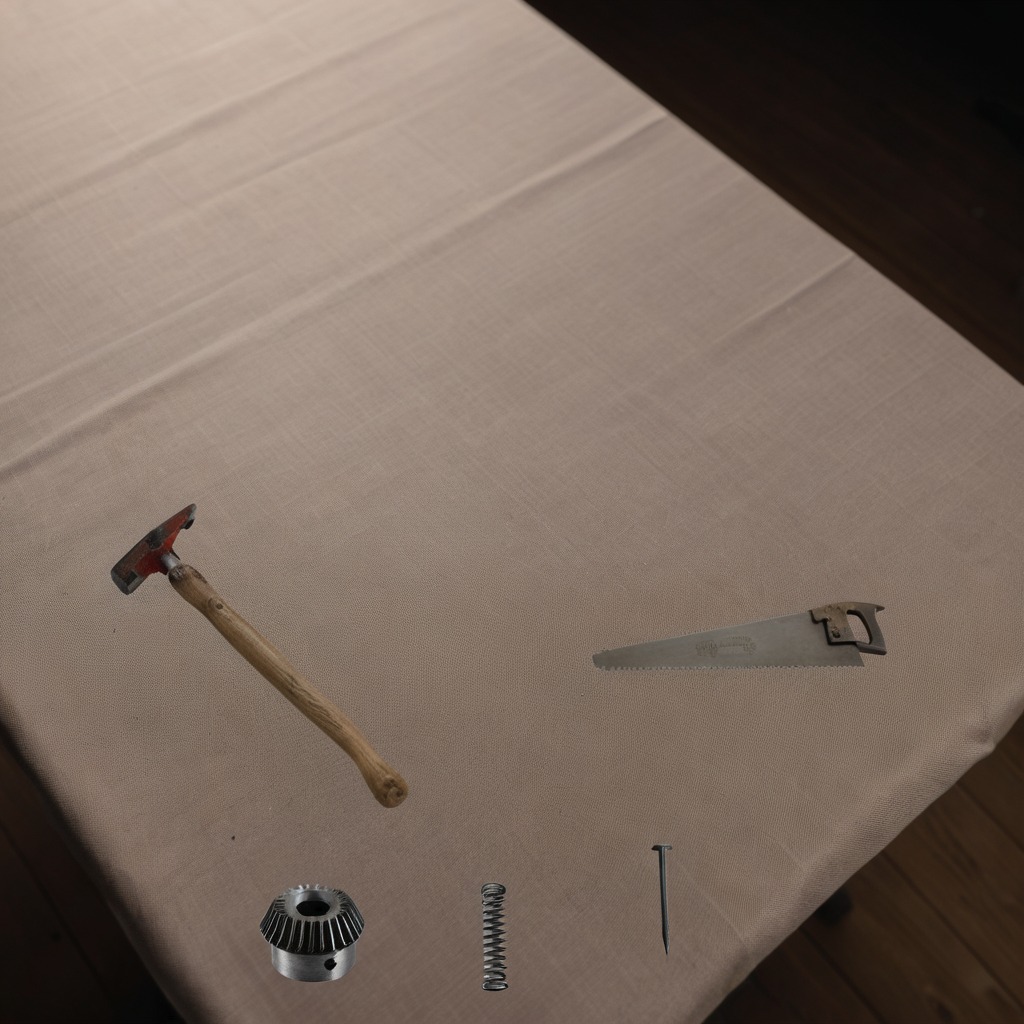
A steel gear with teeth, a hammer, an iron nail, a coiled metal spring, and a handheld metal saw are lying on the wooden table.